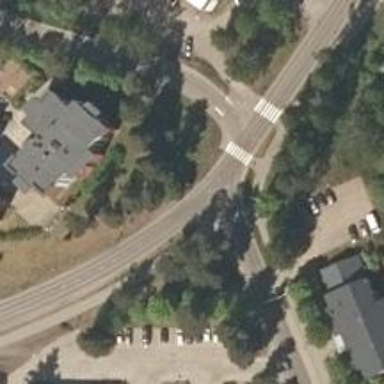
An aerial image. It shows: Asphalt path with zebra crossing.